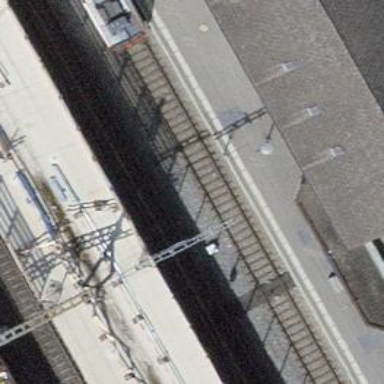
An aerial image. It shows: Stop position for public transport at railway stop.